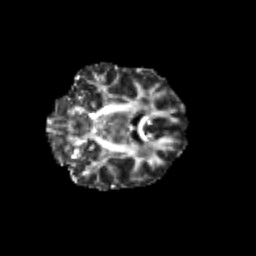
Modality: FA
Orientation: coronal
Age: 28
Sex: female
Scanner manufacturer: siemens
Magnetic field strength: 3 T
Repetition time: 3.5 s
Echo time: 0.113 s